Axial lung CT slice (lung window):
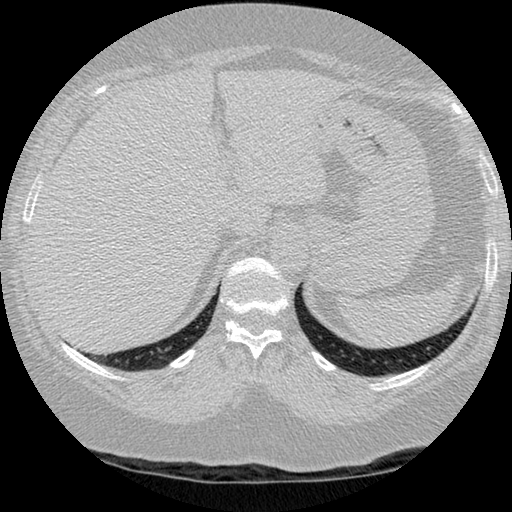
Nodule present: no